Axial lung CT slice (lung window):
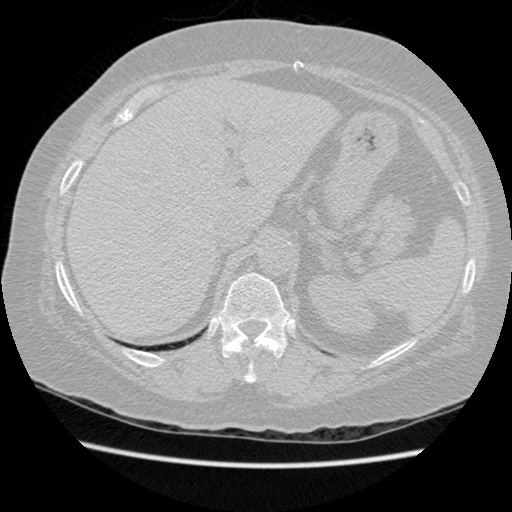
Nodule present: no